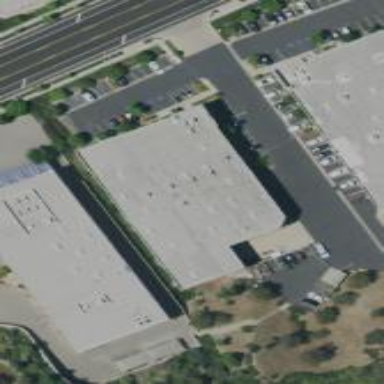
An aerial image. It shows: Warehouse.